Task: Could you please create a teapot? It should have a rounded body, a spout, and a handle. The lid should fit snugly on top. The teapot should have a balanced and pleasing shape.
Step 201:
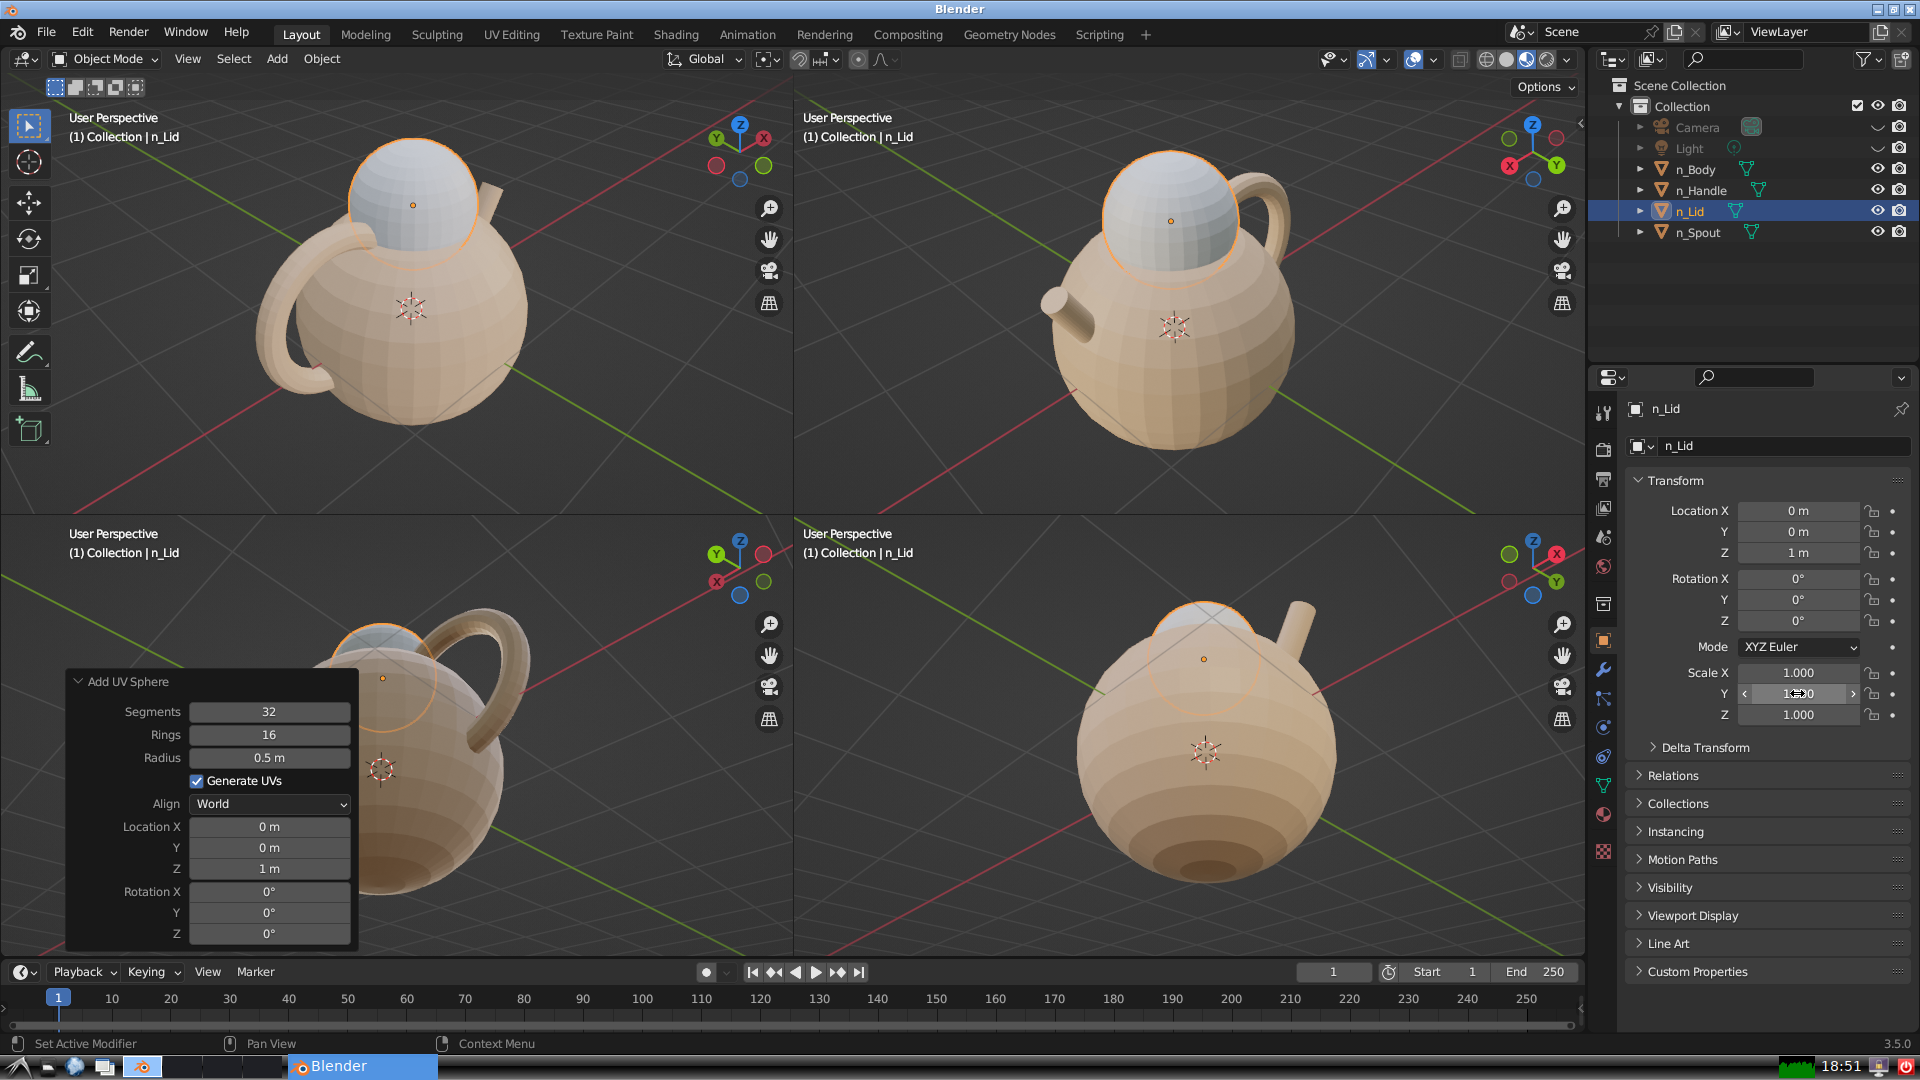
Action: click: no